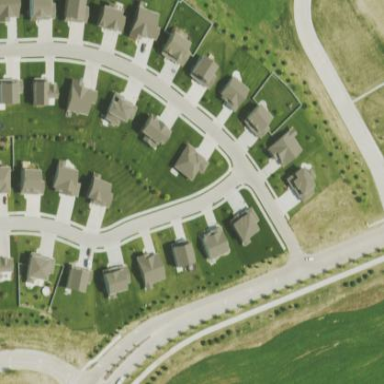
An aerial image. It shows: Single-family residential area.